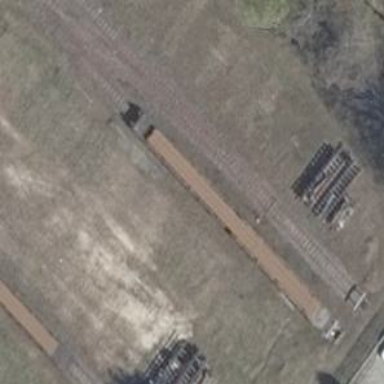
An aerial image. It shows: Rail spur service.